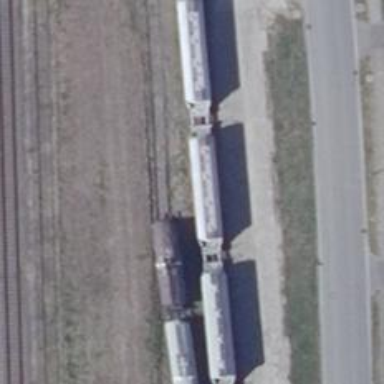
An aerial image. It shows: Railway yard.